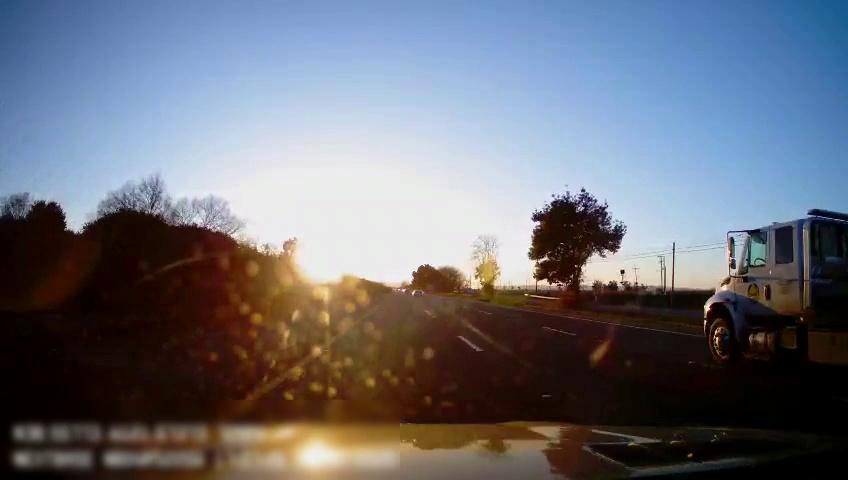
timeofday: Day
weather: Sunny
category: Drivable Space
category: Vehicles | Car
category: Vehicles | Truck
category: Lanes | Alternate Lane
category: Lanes | Current Lane
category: Lanes | Current Lane
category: Lanes | Alternate Lane